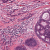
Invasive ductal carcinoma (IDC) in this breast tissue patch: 1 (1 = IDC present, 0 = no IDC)